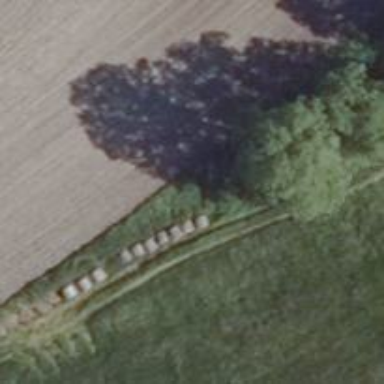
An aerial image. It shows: Row of trees in natural setting.